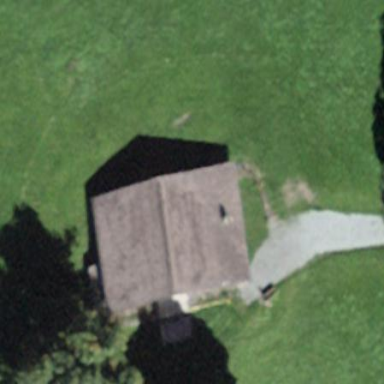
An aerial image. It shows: Cabin.